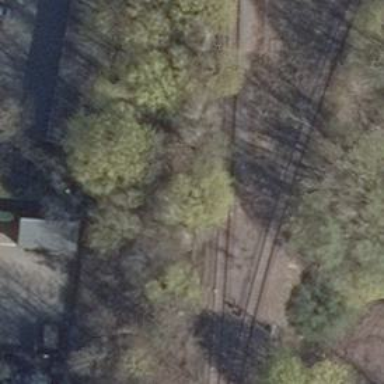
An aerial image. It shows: Disused railway with embankment.